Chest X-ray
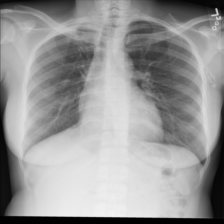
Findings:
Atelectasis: negative
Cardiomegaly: negative
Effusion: negative
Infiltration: negative
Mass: negative
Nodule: negative
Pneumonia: negative
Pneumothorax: negative
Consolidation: negative
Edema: negative
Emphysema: negative
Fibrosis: negative
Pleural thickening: positive
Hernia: negative